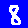
Digit: 8